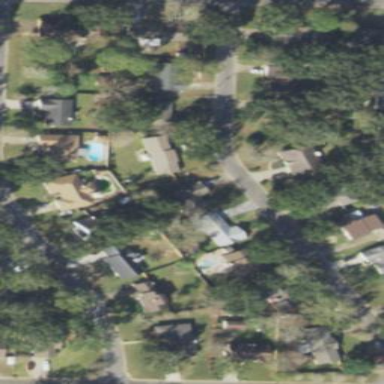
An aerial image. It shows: Residential area composed of single-family homes.